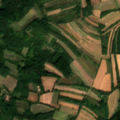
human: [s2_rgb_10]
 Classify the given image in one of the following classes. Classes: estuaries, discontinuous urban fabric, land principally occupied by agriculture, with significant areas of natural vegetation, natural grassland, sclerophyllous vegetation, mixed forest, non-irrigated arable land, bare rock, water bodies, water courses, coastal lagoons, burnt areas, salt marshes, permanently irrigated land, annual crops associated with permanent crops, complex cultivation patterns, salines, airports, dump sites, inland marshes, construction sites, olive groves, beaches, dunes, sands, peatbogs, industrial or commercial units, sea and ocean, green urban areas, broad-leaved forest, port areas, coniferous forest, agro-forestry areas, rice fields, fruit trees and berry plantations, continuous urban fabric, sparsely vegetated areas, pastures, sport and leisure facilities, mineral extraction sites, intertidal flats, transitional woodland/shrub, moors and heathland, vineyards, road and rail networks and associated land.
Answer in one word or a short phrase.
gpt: non-irrigated arable land, complex cultivation patterns, land principally occupied by agriculture, with significant areas of natural vegetation, broad-leaved forest, transitional woodland/shrub